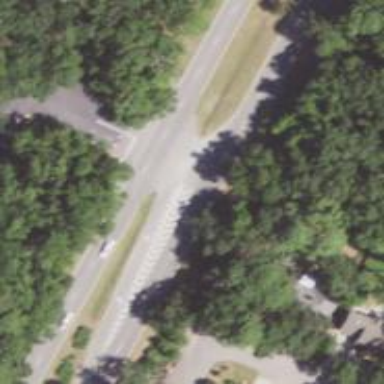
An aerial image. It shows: Trunk link highway.